Question: In simulink, you can name a signal and in bus creator you combine them and in bus selector you can decompose them again. The problem is when you add two set of signals to each other. Then, the output of add must be combined signals.
Now, my problem is how to name them after (1 by 1) Add in the way that I can select them from bus selector again?

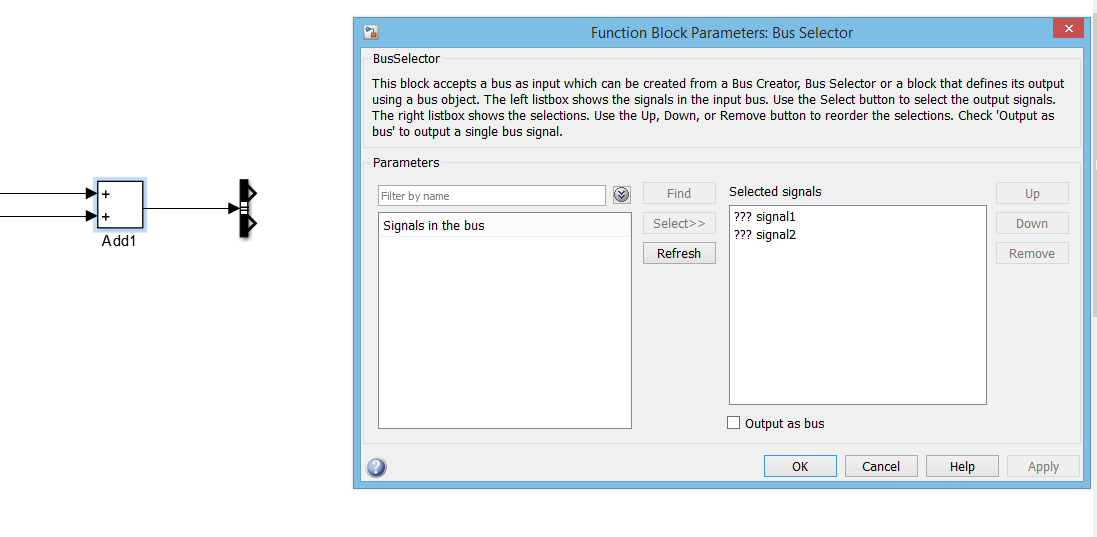
Answer: You can't, it doesn't make sense. Once you have added two signals together, you have a third signal, which you will need to (manually) name. You can't use a bus selector block on the output of an add block to retrieve the initial input signals to the add block.